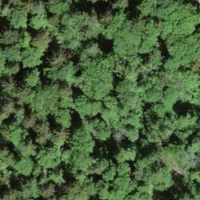
EUNIS habitat code: 44
Species observed at this site:
Lysimachia nemorum